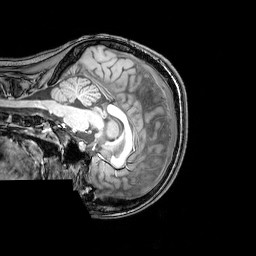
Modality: T1w
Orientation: sagittal
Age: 23
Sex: female
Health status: healthy
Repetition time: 0.081 s
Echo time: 0.037 s